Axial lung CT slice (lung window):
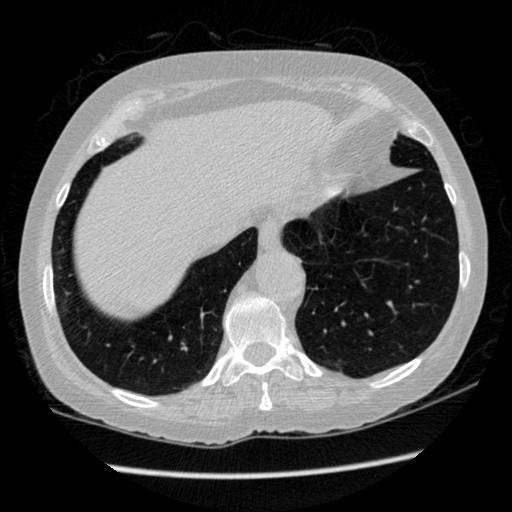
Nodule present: no